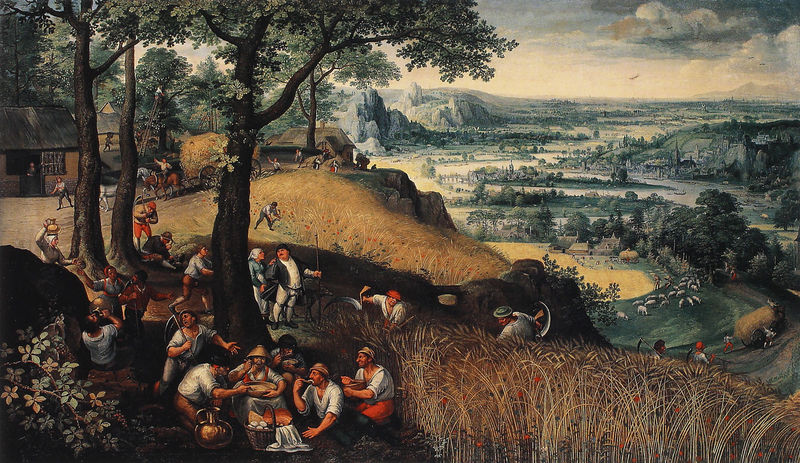
Titel: Sommerlandschaft mit Kornschnitt (Juli oder August)
Künstler: Lucas van Valckenborch
Institution: Wien, Kunsthistorisches Museum
Schlagwörter: baum, berg, gemälde, himmel, mann, wolken, bäume, fluss, frauen, gelb, grün, landschaft, menschen, stadt, frau, männer, stroh, gras, haus, hund, rot, trinken, feld, felder, häuser, hügel, vögel, weite, hütte, wiesen, tal, bauern, pferde, ernte, getreide, heu, heuernte, korn, berge, hang, pause, picknick, rast, kutsche, essen, wein, brot, kornfeld, mohn, sichel, mahlzeit, ähren, brombeeren, schafe, mai, brotzeit, sense, bruegel, brueghel, eier, mähen, schnitter, sicheln, mahd